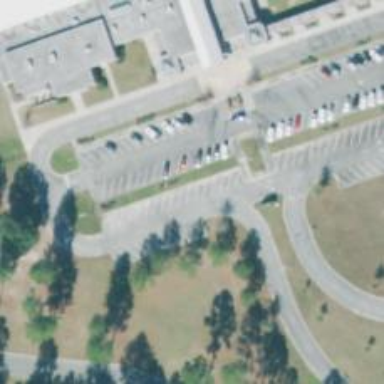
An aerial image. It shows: Parking space.